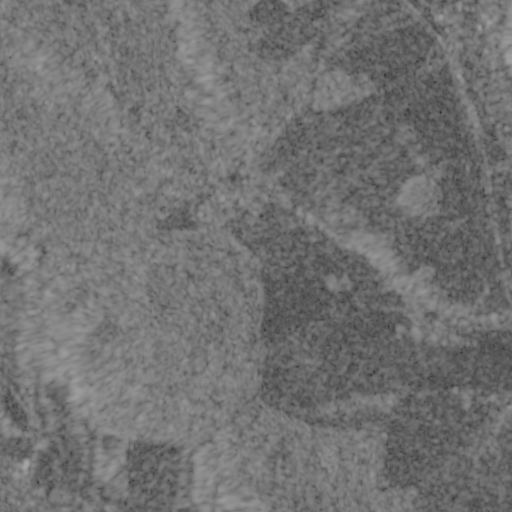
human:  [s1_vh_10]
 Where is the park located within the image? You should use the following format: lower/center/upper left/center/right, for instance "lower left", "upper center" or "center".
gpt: The park is located in the upper right of the image.
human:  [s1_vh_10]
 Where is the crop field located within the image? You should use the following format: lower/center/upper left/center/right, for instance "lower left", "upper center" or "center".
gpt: There is no crop field in the image.

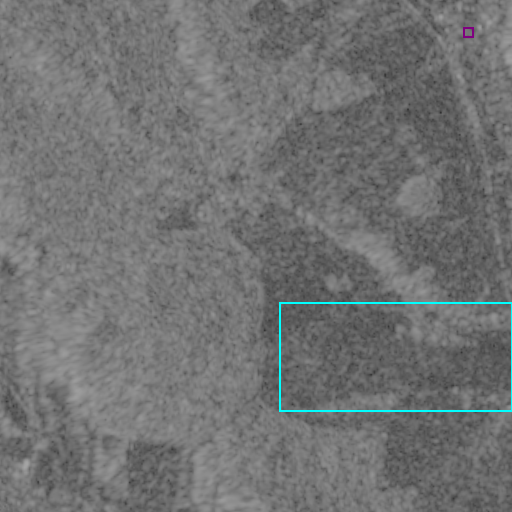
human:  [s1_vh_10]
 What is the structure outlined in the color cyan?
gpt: The structure outlined in cyan is a crop field.
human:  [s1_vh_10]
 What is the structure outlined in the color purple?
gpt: The structure outlined in purple is a park.
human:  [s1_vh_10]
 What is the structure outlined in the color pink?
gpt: There is no pink outline.